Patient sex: M
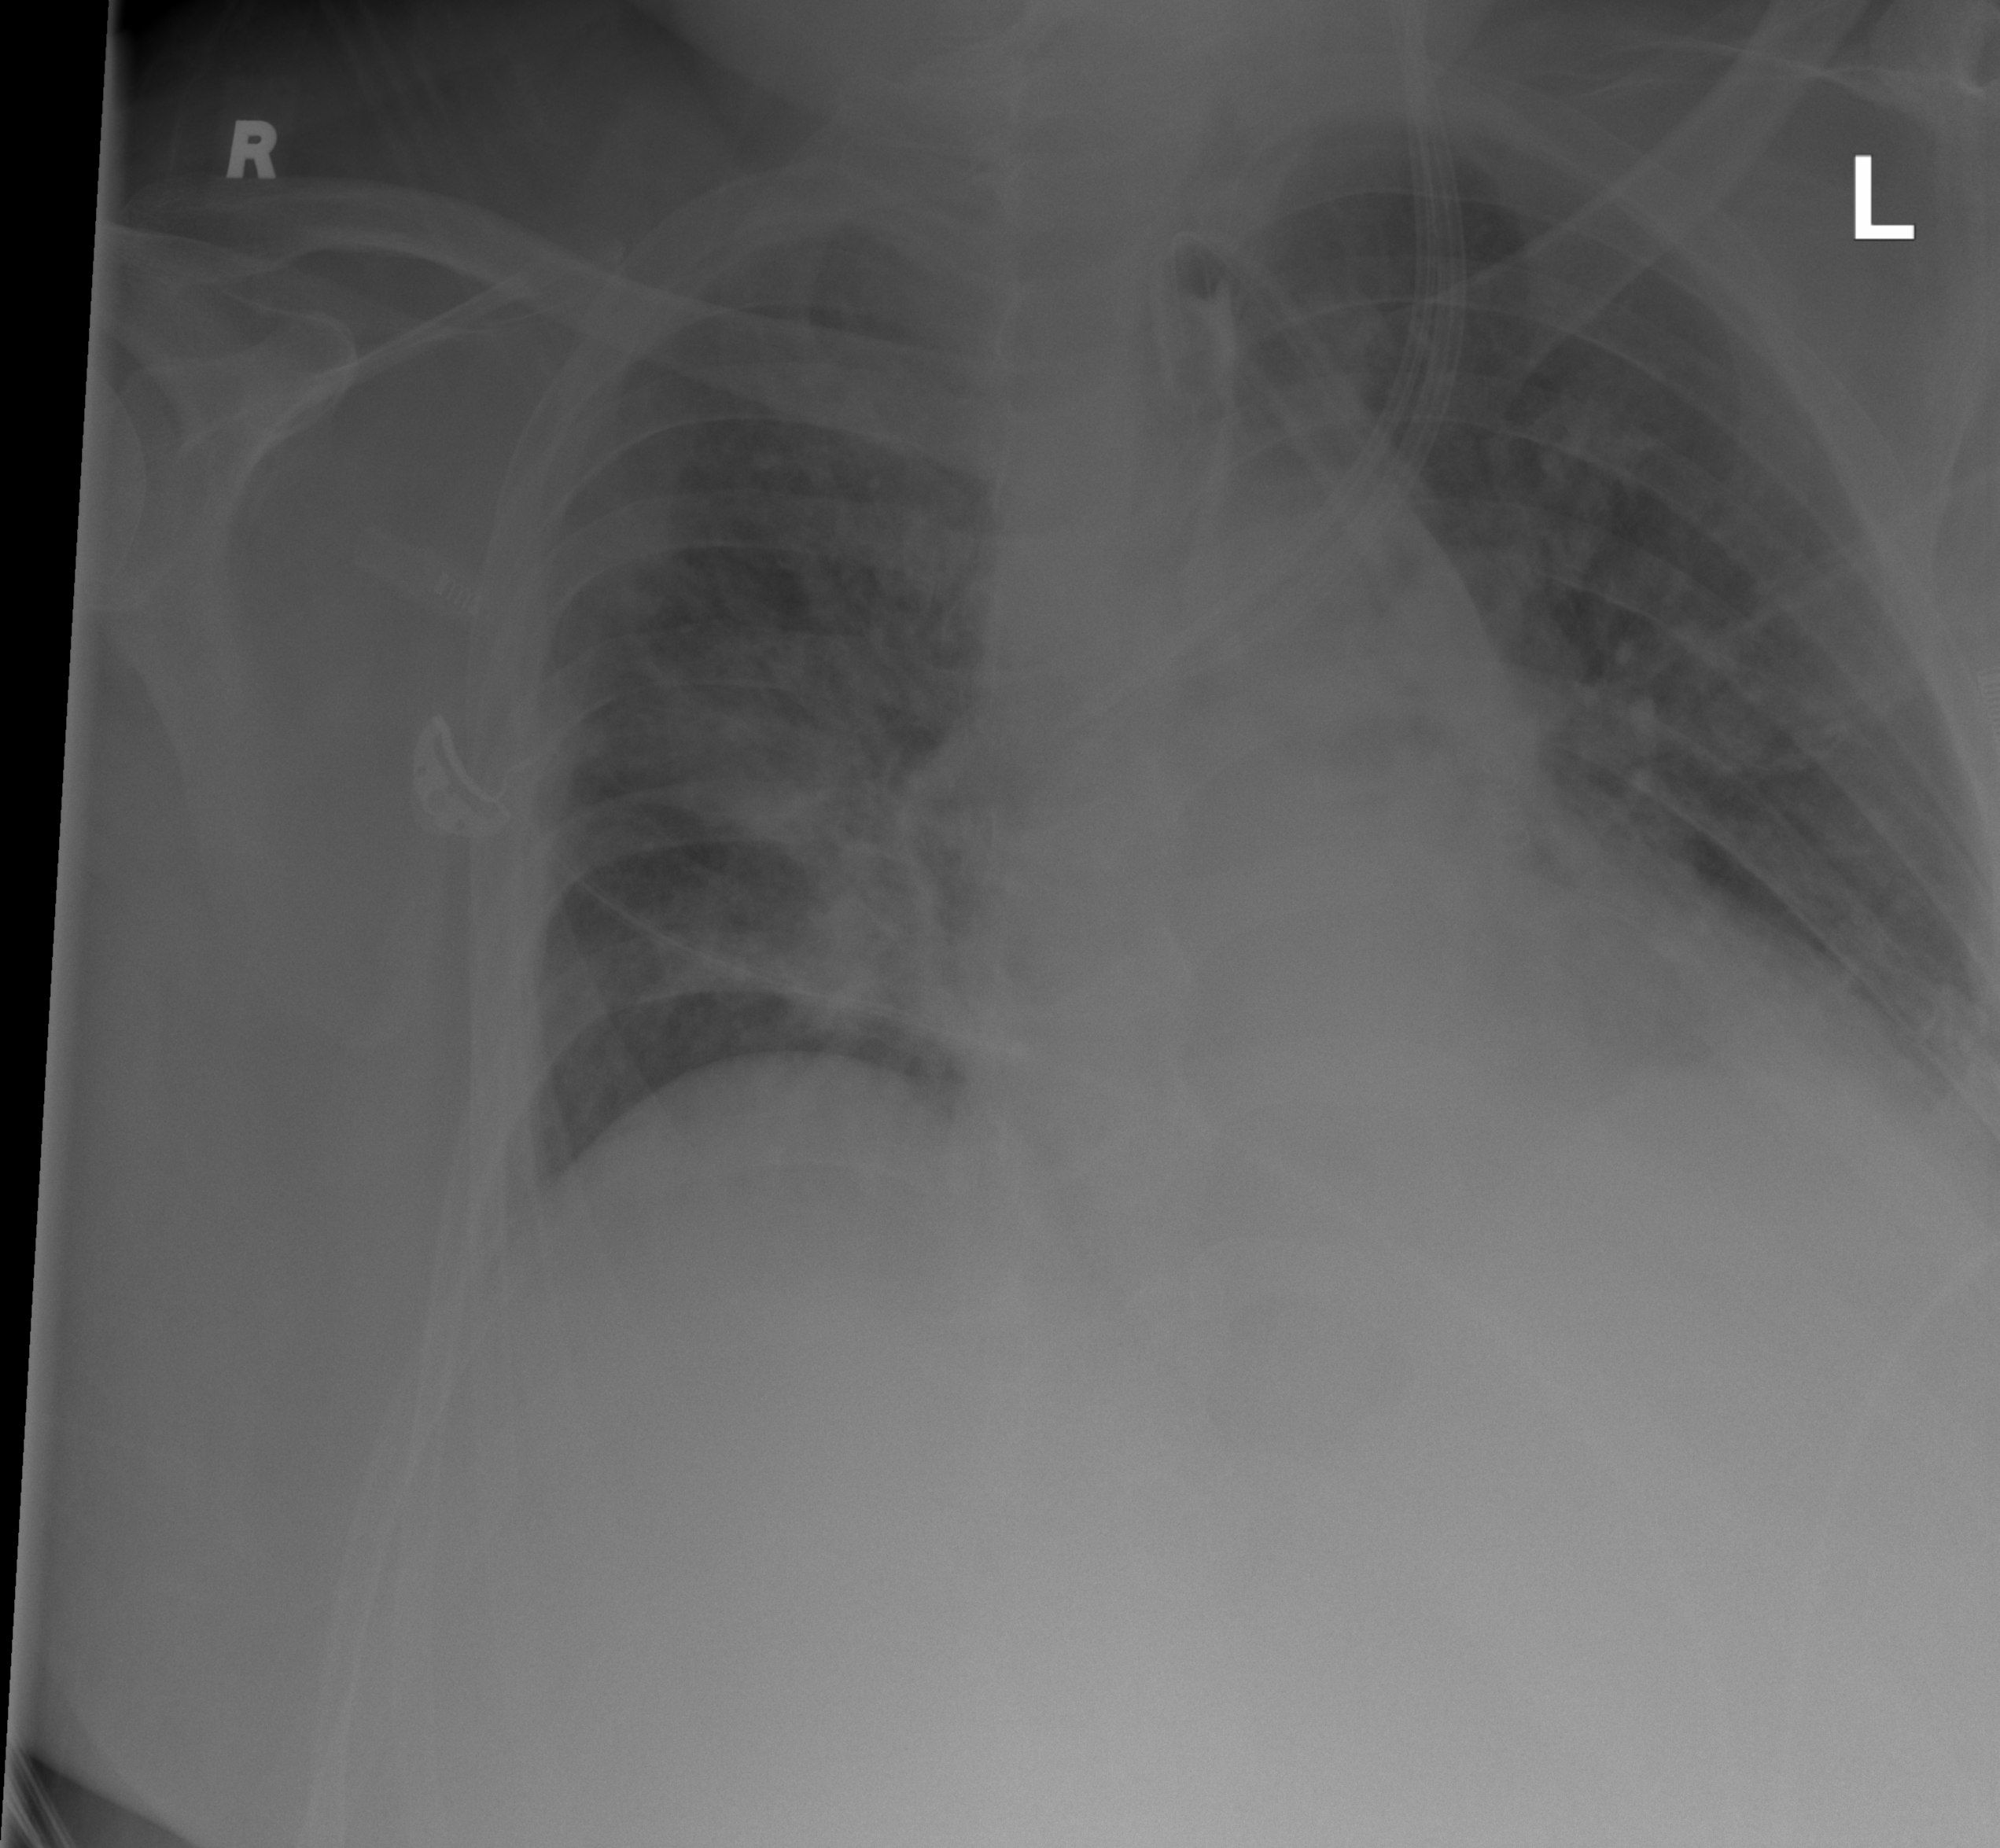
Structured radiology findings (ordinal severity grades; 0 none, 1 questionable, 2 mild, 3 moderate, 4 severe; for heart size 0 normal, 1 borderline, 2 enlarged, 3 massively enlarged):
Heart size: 1
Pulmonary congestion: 2
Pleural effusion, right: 0
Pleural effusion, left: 0
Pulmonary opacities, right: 2
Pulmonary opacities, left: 2
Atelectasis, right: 0
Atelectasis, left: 2